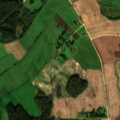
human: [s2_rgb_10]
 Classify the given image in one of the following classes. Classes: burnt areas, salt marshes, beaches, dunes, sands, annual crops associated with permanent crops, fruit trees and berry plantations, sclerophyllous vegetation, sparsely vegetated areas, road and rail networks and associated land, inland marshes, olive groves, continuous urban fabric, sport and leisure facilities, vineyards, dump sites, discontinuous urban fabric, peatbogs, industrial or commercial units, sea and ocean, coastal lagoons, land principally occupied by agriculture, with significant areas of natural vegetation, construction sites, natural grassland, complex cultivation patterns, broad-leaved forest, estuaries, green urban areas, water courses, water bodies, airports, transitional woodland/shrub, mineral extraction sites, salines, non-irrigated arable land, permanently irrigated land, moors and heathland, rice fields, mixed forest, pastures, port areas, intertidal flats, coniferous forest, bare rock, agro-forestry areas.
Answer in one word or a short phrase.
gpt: non-irrigated arable land, pastures, complex cultivation patterns, mixed forest, transitional woodland/shrub